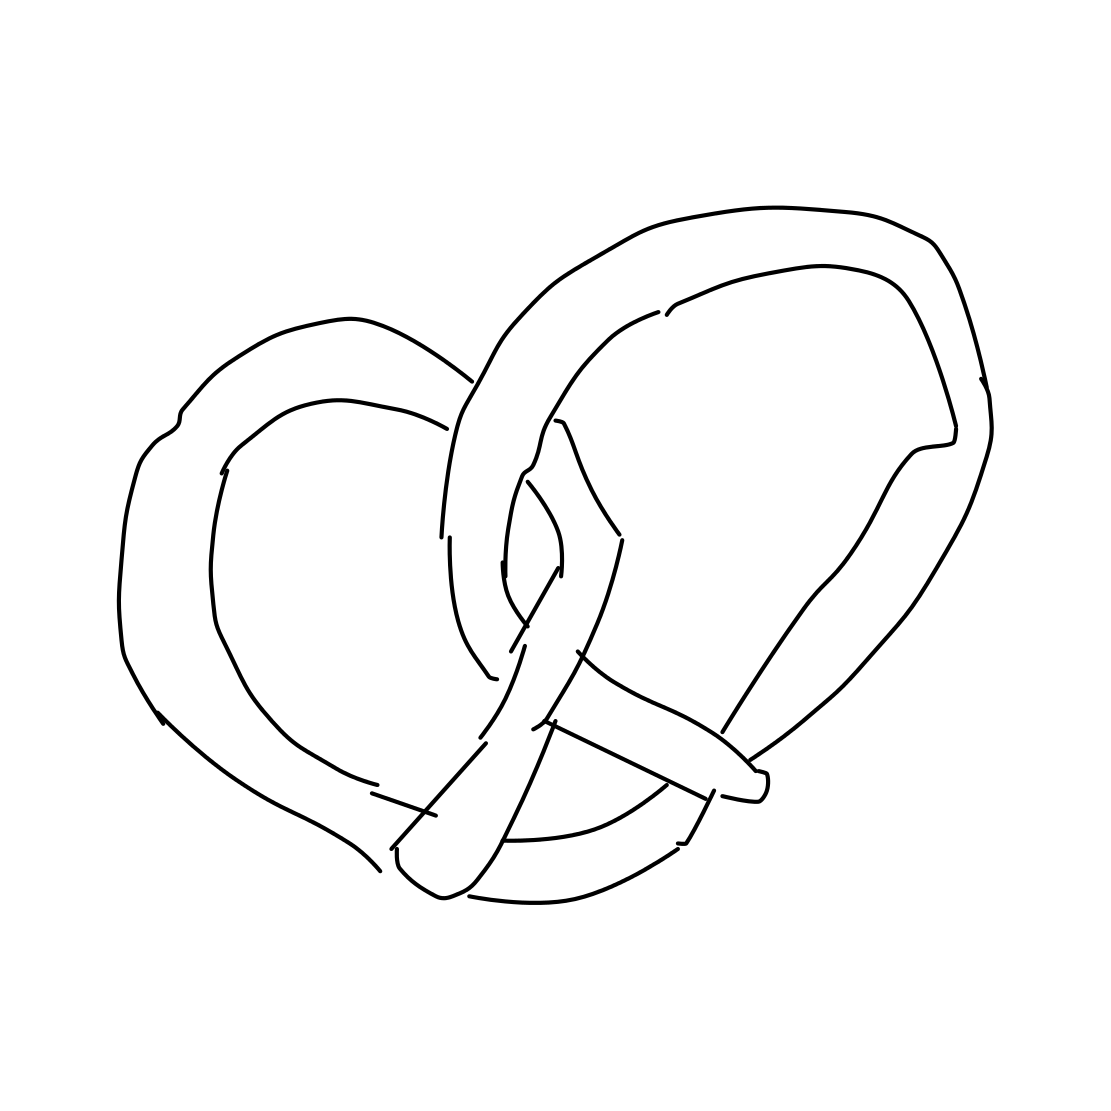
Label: pretzel